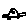
Label: car